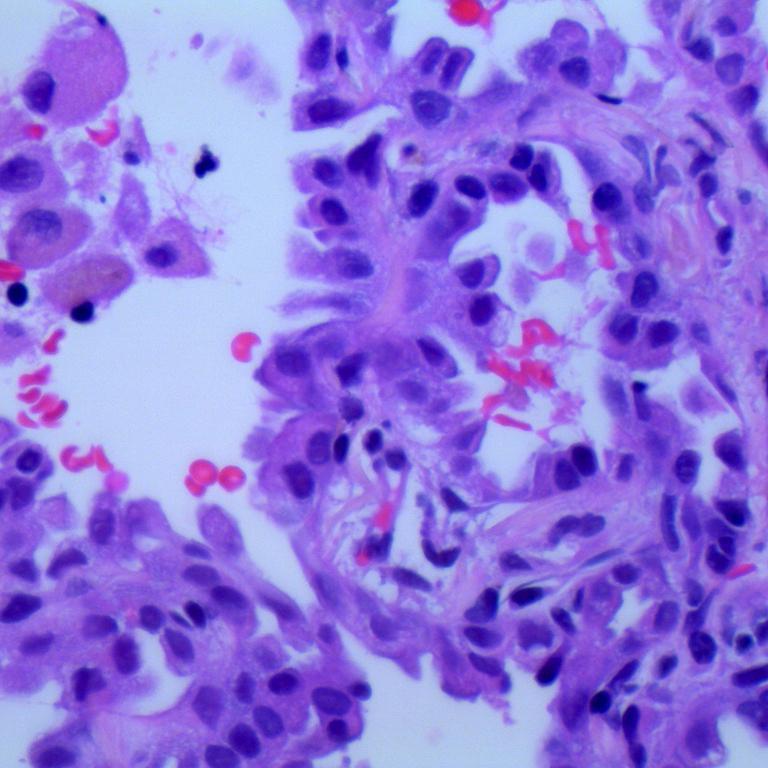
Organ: lung
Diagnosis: adenocarcinomas